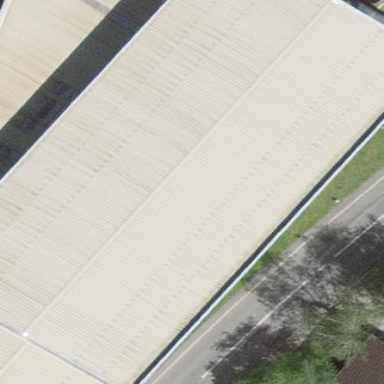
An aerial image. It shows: Industrial building.